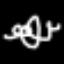
Label: squiggle